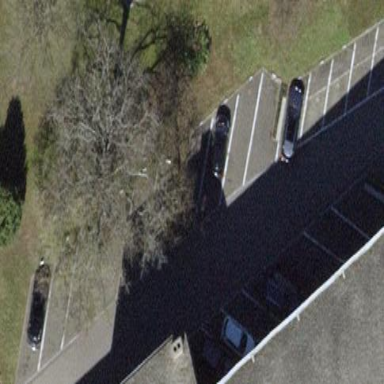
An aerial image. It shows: Street-side parking area.